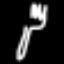
Label: fork